Field crop: maize
Growth stage: 1
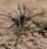
Species: salsola